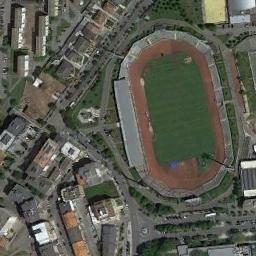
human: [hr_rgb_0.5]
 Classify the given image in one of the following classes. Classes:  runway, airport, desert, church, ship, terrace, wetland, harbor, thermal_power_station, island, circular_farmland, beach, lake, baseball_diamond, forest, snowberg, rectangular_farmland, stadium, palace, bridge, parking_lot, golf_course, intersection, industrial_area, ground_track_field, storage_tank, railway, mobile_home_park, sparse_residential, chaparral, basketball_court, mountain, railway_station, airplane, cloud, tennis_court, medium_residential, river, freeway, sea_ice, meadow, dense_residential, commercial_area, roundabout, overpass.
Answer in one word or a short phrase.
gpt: stadium